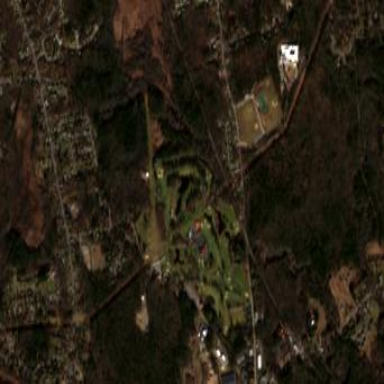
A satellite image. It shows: Golf course.